Interaction volume radius: 5 \u00c5
Interaction volume height: 15 \u00c5
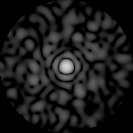
Disorder parameter: 0.8465